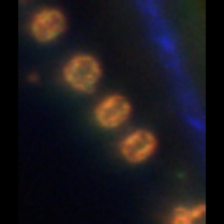
Taxon: Stephanopyxis
Group: Diatoms